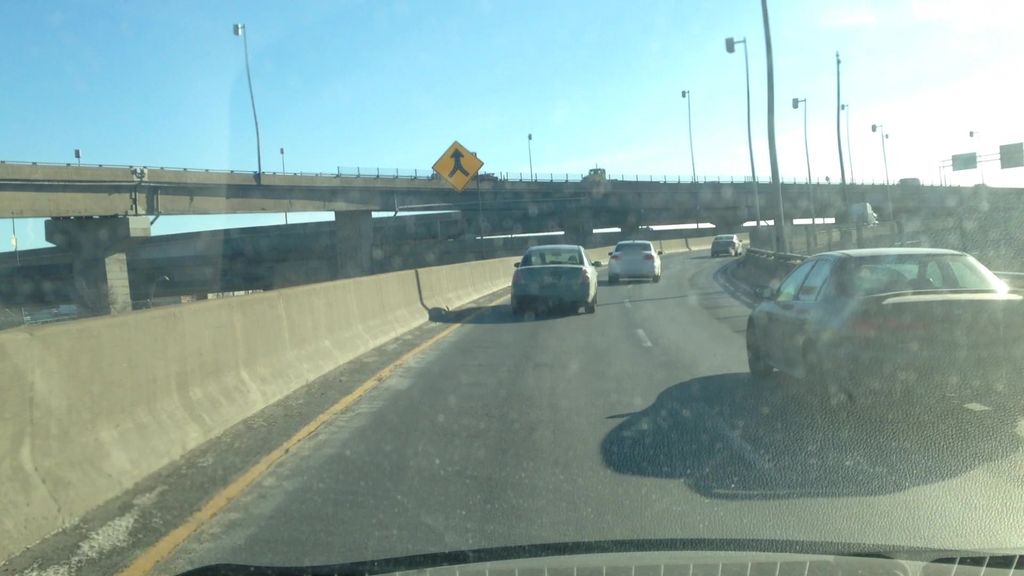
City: montreal